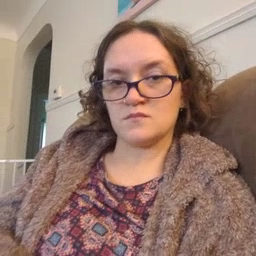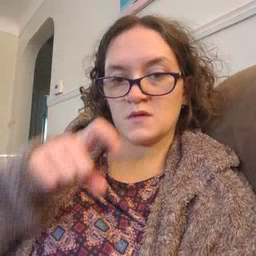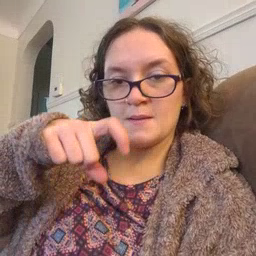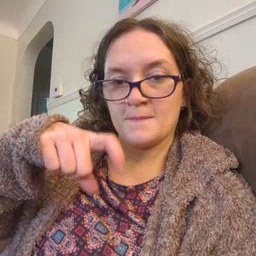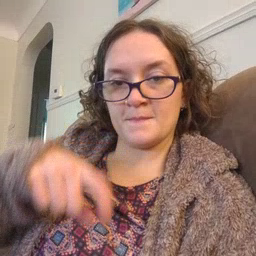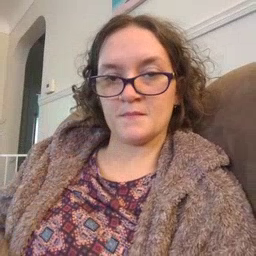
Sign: time